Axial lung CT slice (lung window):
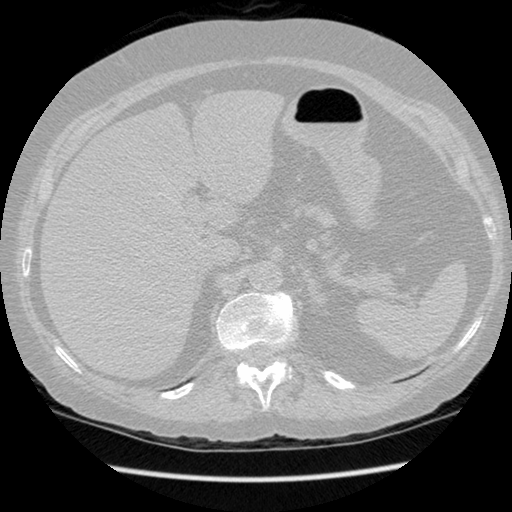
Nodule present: no